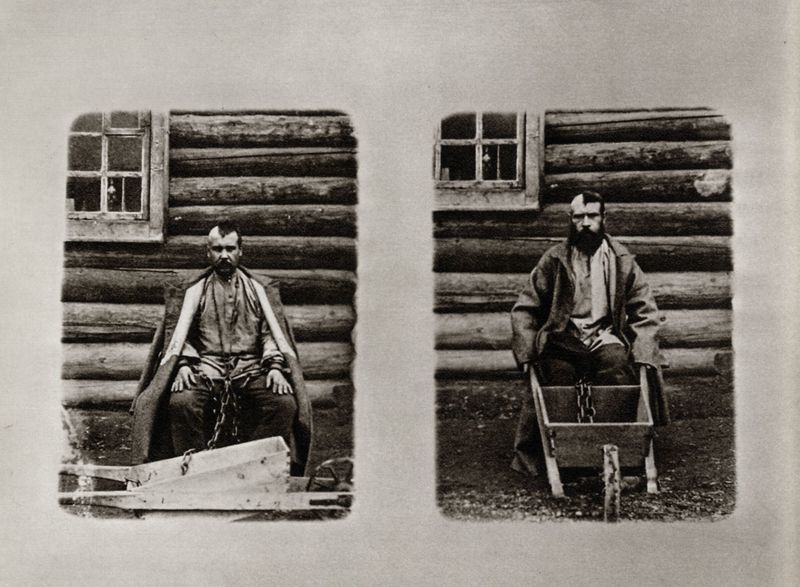
Titel: Mit Handschellen an ihre Schubkarren gekettete Sträflinge
Künstler: Anton Tschechow
Schlagwörter: baum, mann, umhang, weiß, menschen, sitzen, braun, fenster, frisur, holz, männer, profil, schwarz, stuhl, blick, haus, alt, bart, hemd, jacke, mensch, vollbart, hände, portrait, erde, hütte, haare, mantel, en face, frontal, karren, fotos, zwei, kette, kahl, hof, arbeiter, karre, rad, schubkarre, schubkarren, hands, men, white, window, black, face, hair, nose, old, robe, sit, sitting, glatze, picture, pictures, two, balken, wooden, bauer, foto, fotografie, photographie, buch, fensterkreuz, gefangen, ketten, hallo, geschoren, halbglatze, photo, wood, gefängnis, sklave, holzhütte, gefangene, man, head, house, eyes, gefangener, black and white, fotographie, coat, mouth, beard, dyptichon, aufnahme, glass, jacket, haartracht, holzhaus, holzbalken, dirt, outside, fessel, fenser, schwarz/weiß, vergleich, bald, balding, legs, cabin, cottage, fingers, blockhütte, work, photos, shirt, haarschnitt, angry, camp, photograph, russia, wheel, rußland, sibirien, mustache, photographs, sträfling, wheelbarrow, sepia, handschellen, serious, time, wheels, slave, indians, analog, prisoner, prisoners, logs, chain, early, log, plow, hairstyle, double, chains, beardless, bartlos, wooden house, barrow, mad, log cabin, criminal, shaved, rundbalken, convict, log building, 노예, 늙음, 몇년후, 죄수, 미국남부, 수레의위치가다름, 틀린그림찾기, 수염이길었다, 창문의개수다름, 시간이지남, 뭐지??, 옷입고있음, 머리가반만, similar, #fessel, blockhouse, sibiria, ethnografic, haarschnit